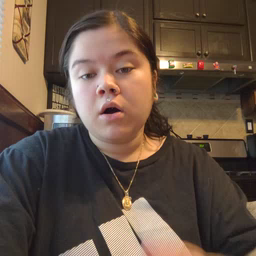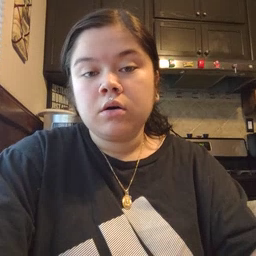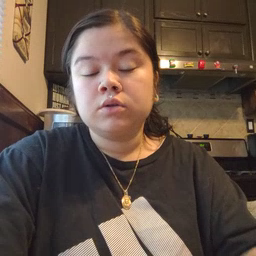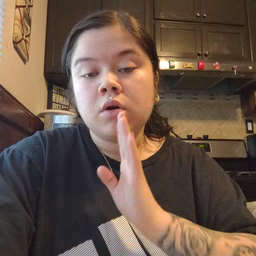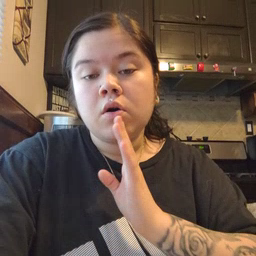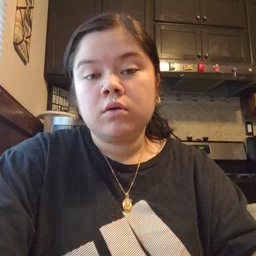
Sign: talk